Question: I am writing C / C++ code to run a shell command and capture the output:
'''
static const int BUFFER_SIZE=512;
// (...)
FILE* pipe;
char buffer[BUFFER_SIZE];
// (...)
if (!(pipe = popen(cmd.c_str(), "r"))) {
out("
Problem executing command: " + cmd + "
");
return 1;
}
while (!feof(pipe)) {
int read = fread(buffer, sizeof(char), sizeof buffer, pipe);
int pos = -1;
int i;
for (i = 0; i < strlen(buffer); i++) {
if (buffer[i] == '
') {
pos = i;
}
}
// ... get a substring from buffer var from 0 to pos,
// and set a "reminder" var with pos+1 to end of string
}
'''
It's working with a glitch: I see that the buffer contain some non-ascii chars at the end that are messing up every other operation I do with the string afterwards (the substring I mentioned on the comment).
Here's an example of what I am seeing:

Since I am a C / C++ beginner, I'd like to ask advice on how can I can capture the process output and stream it somewhere else, splitting it when necessary. The code can be in C or C++.
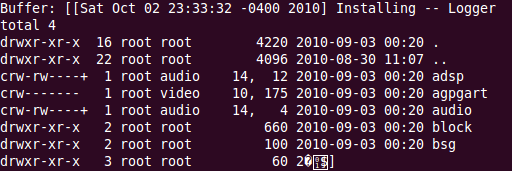
Answer: 'fread' does not NUL terminate the buffer, so 'strlen' is not appropriate.
Use the result 'read' to limit your loop.